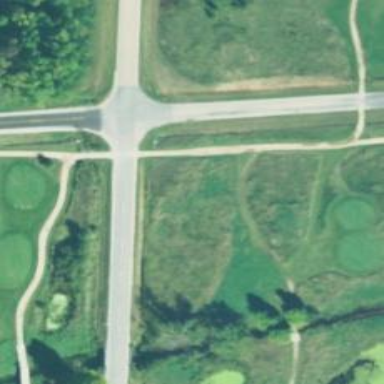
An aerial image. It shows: Service road designated as golf cart path.